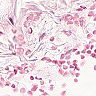
Metastatic tissue present: no